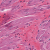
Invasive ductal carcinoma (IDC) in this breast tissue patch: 0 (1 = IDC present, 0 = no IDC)